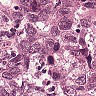
Metastatic tissue present: yes